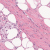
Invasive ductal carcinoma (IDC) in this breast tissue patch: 0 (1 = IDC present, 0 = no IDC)